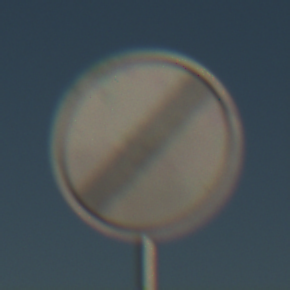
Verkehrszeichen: EndeSaemtlicherBegrenzungen
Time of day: SunriseSunset
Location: Outdoor (Nature)
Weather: Clear
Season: NotSpecified
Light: Natural